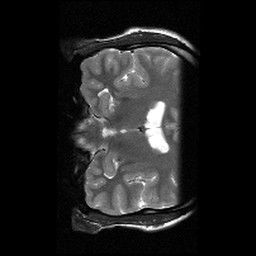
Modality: T2w
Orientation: coronal
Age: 23
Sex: male
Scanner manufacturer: siemens
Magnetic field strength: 3 T
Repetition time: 7.07 s
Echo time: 0.064 s